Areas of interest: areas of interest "Art Museum of Guangzhou Academy of Fine Arts"
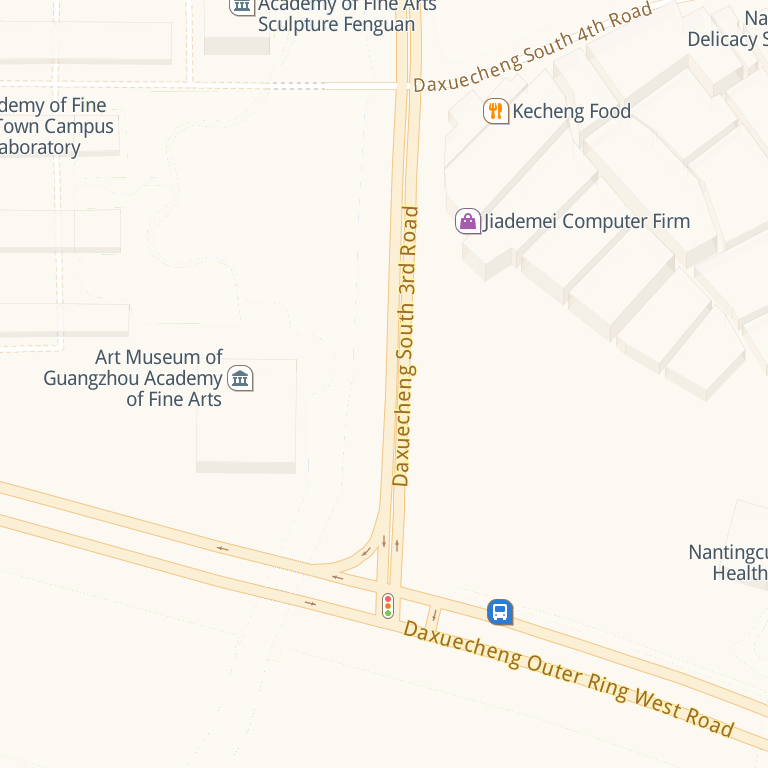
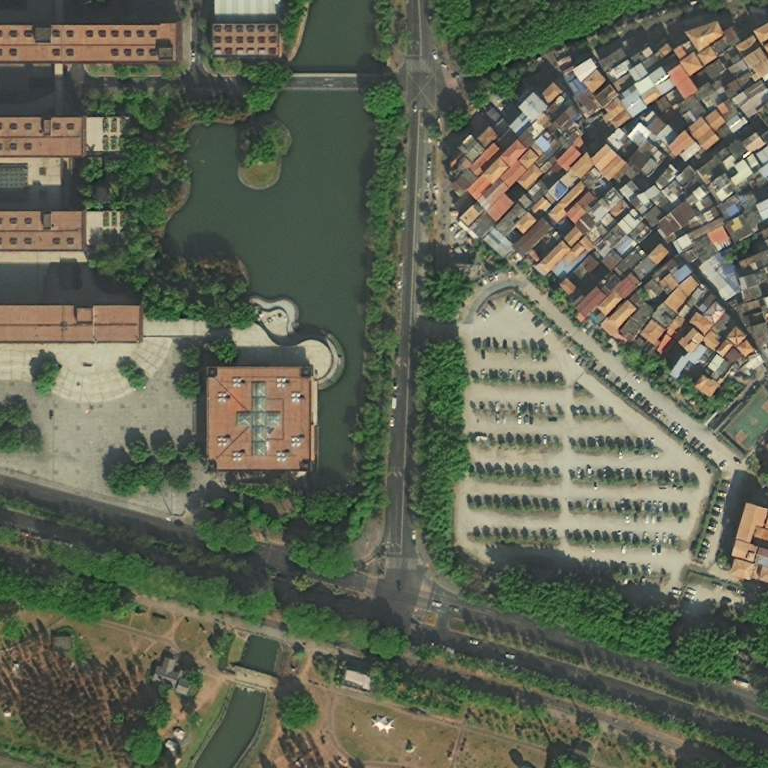